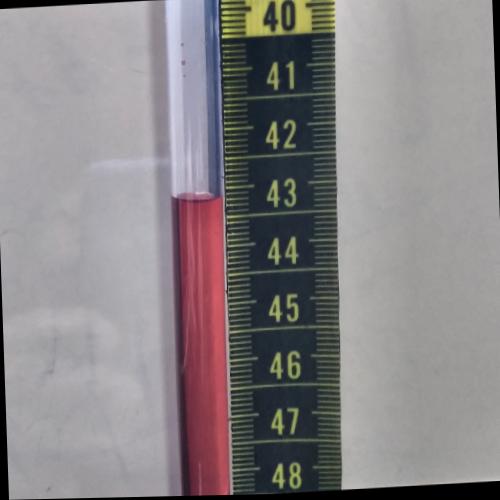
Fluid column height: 43.1 cm